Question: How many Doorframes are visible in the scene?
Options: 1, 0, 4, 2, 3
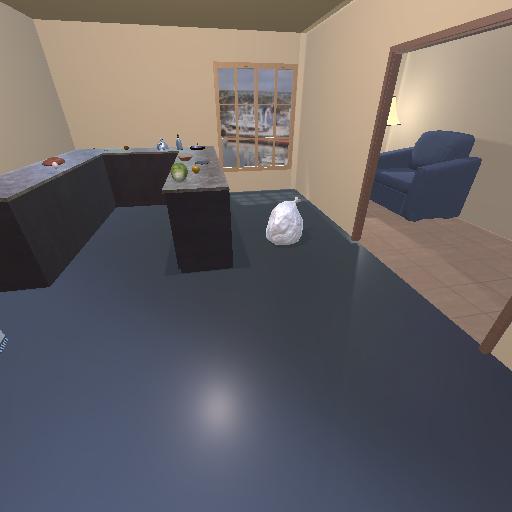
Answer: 1